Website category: game
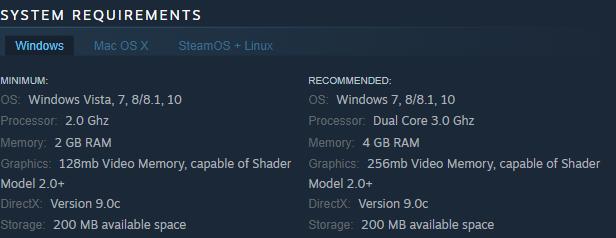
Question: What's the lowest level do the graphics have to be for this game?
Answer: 128mb Video Memory, capable of Shader Model 2.0+

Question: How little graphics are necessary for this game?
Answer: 128mb Video Memory, capable of Shader Model 2.0+

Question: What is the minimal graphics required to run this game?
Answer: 128mb Video Memory, capable of Shader Model 2.0+

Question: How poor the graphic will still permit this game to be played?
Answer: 128mb Video Memory, capable of Shader Model 2.0+

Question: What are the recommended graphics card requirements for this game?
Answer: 256mb Video Memory, capable of Shader Model 2.0+

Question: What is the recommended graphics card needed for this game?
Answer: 256mb Video Memory, capable of Shader Model 2.0+

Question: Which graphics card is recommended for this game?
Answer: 256mb Video Memory, capable of Shader Model 2.0+

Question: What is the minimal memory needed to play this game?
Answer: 2 GB RAM

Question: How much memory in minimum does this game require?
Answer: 2 GB RAM

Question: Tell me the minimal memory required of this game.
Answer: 2 GB RAM

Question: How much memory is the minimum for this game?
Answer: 2 GB RAM

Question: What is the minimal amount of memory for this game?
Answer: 2 GB RAM

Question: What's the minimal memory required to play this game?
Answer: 2 GB RAM

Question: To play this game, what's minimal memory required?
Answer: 2 GB RAM

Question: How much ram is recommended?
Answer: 4 GB RAM

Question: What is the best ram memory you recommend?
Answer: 4 GB RAM

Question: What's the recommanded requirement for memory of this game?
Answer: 4 GB RAM

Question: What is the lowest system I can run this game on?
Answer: Windows Vista, 7, 8/8.1, 10

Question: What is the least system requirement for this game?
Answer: Windows Vista, 7, 8/8.1, 10

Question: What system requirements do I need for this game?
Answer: Windows Vista, 7, 8/8.1, 10

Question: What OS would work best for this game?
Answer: Windows 7, 8/8.1, 10

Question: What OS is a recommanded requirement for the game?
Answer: Windows 7, 8/8.1, 10

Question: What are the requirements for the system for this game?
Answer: Windows 7, 8/8.1, 10

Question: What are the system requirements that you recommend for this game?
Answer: Windows 7, 8/8.1, 10

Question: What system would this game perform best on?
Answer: Windows 7, 8/8.1, 10

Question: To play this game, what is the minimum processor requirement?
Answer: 2.0 Ghz

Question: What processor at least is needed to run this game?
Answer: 2.0 Ghz

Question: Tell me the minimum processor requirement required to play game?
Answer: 2.0 Ghz

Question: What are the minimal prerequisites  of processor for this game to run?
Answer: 2.0 Ghz

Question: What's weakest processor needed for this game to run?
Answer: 2.0 Ghz

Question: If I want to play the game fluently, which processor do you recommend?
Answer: Dual Core 3.0 Ghz

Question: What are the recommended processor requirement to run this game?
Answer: Dual Core 3.0 Ghz

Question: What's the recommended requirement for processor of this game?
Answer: Dual Core 3.0 Ghz

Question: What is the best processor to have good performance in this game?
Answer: Dual Core 3.0 Ghz

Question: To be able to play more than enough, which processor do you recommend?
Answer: Dual Core 3.0 Ghz